Group 1:
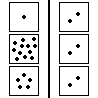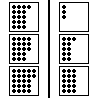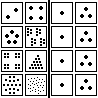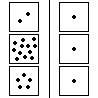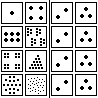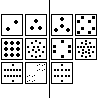
Group 2:
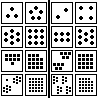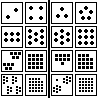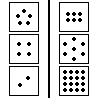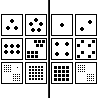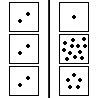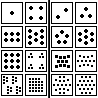
Rule separating the two groups: Right finite vs. right infinite.
Author: Aaron David Fairbanks